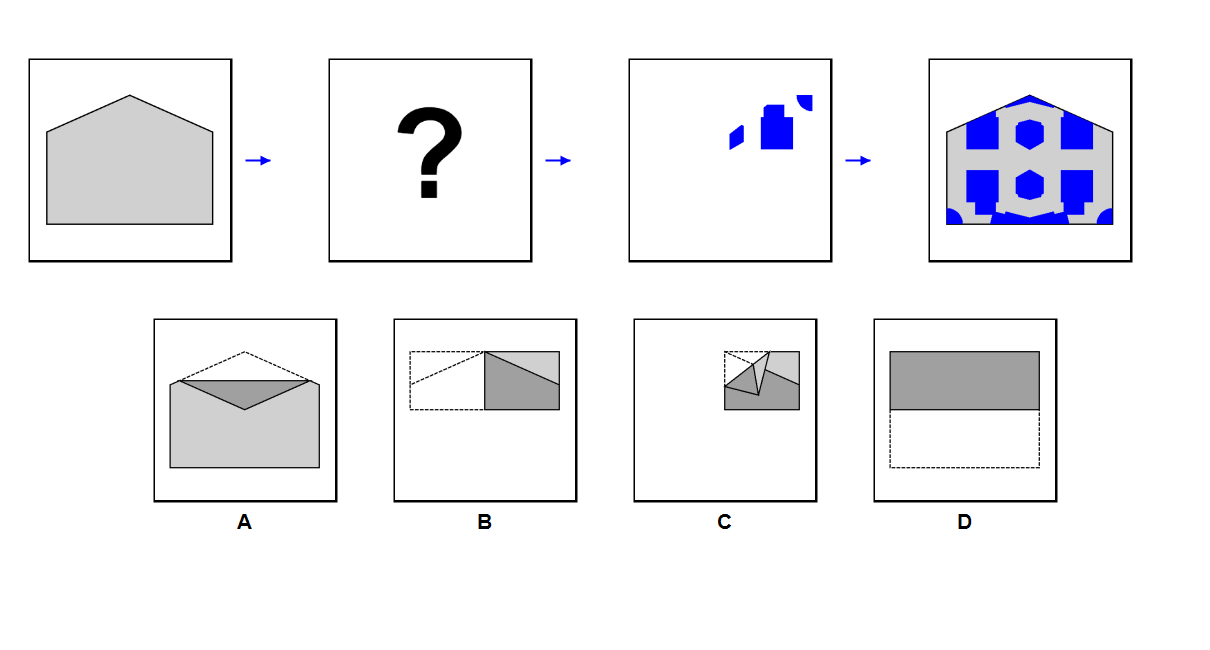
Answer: A